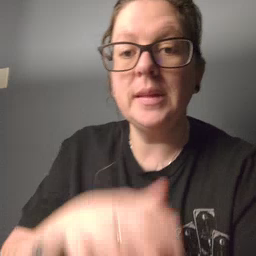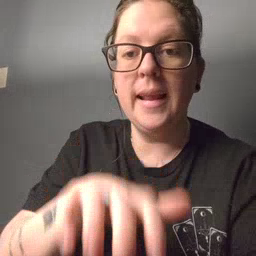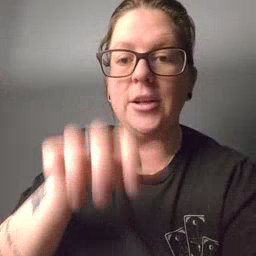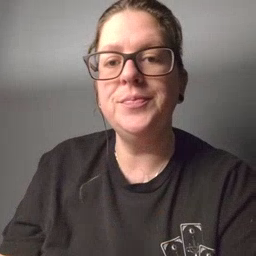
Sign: alligator